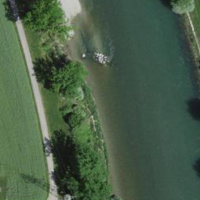
EUNIS habitat code: 15
Species observed at this site:
Impatiens parviflora